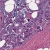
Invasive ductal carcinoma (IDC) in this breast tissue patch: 1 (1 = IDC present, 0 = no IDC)